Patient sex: F
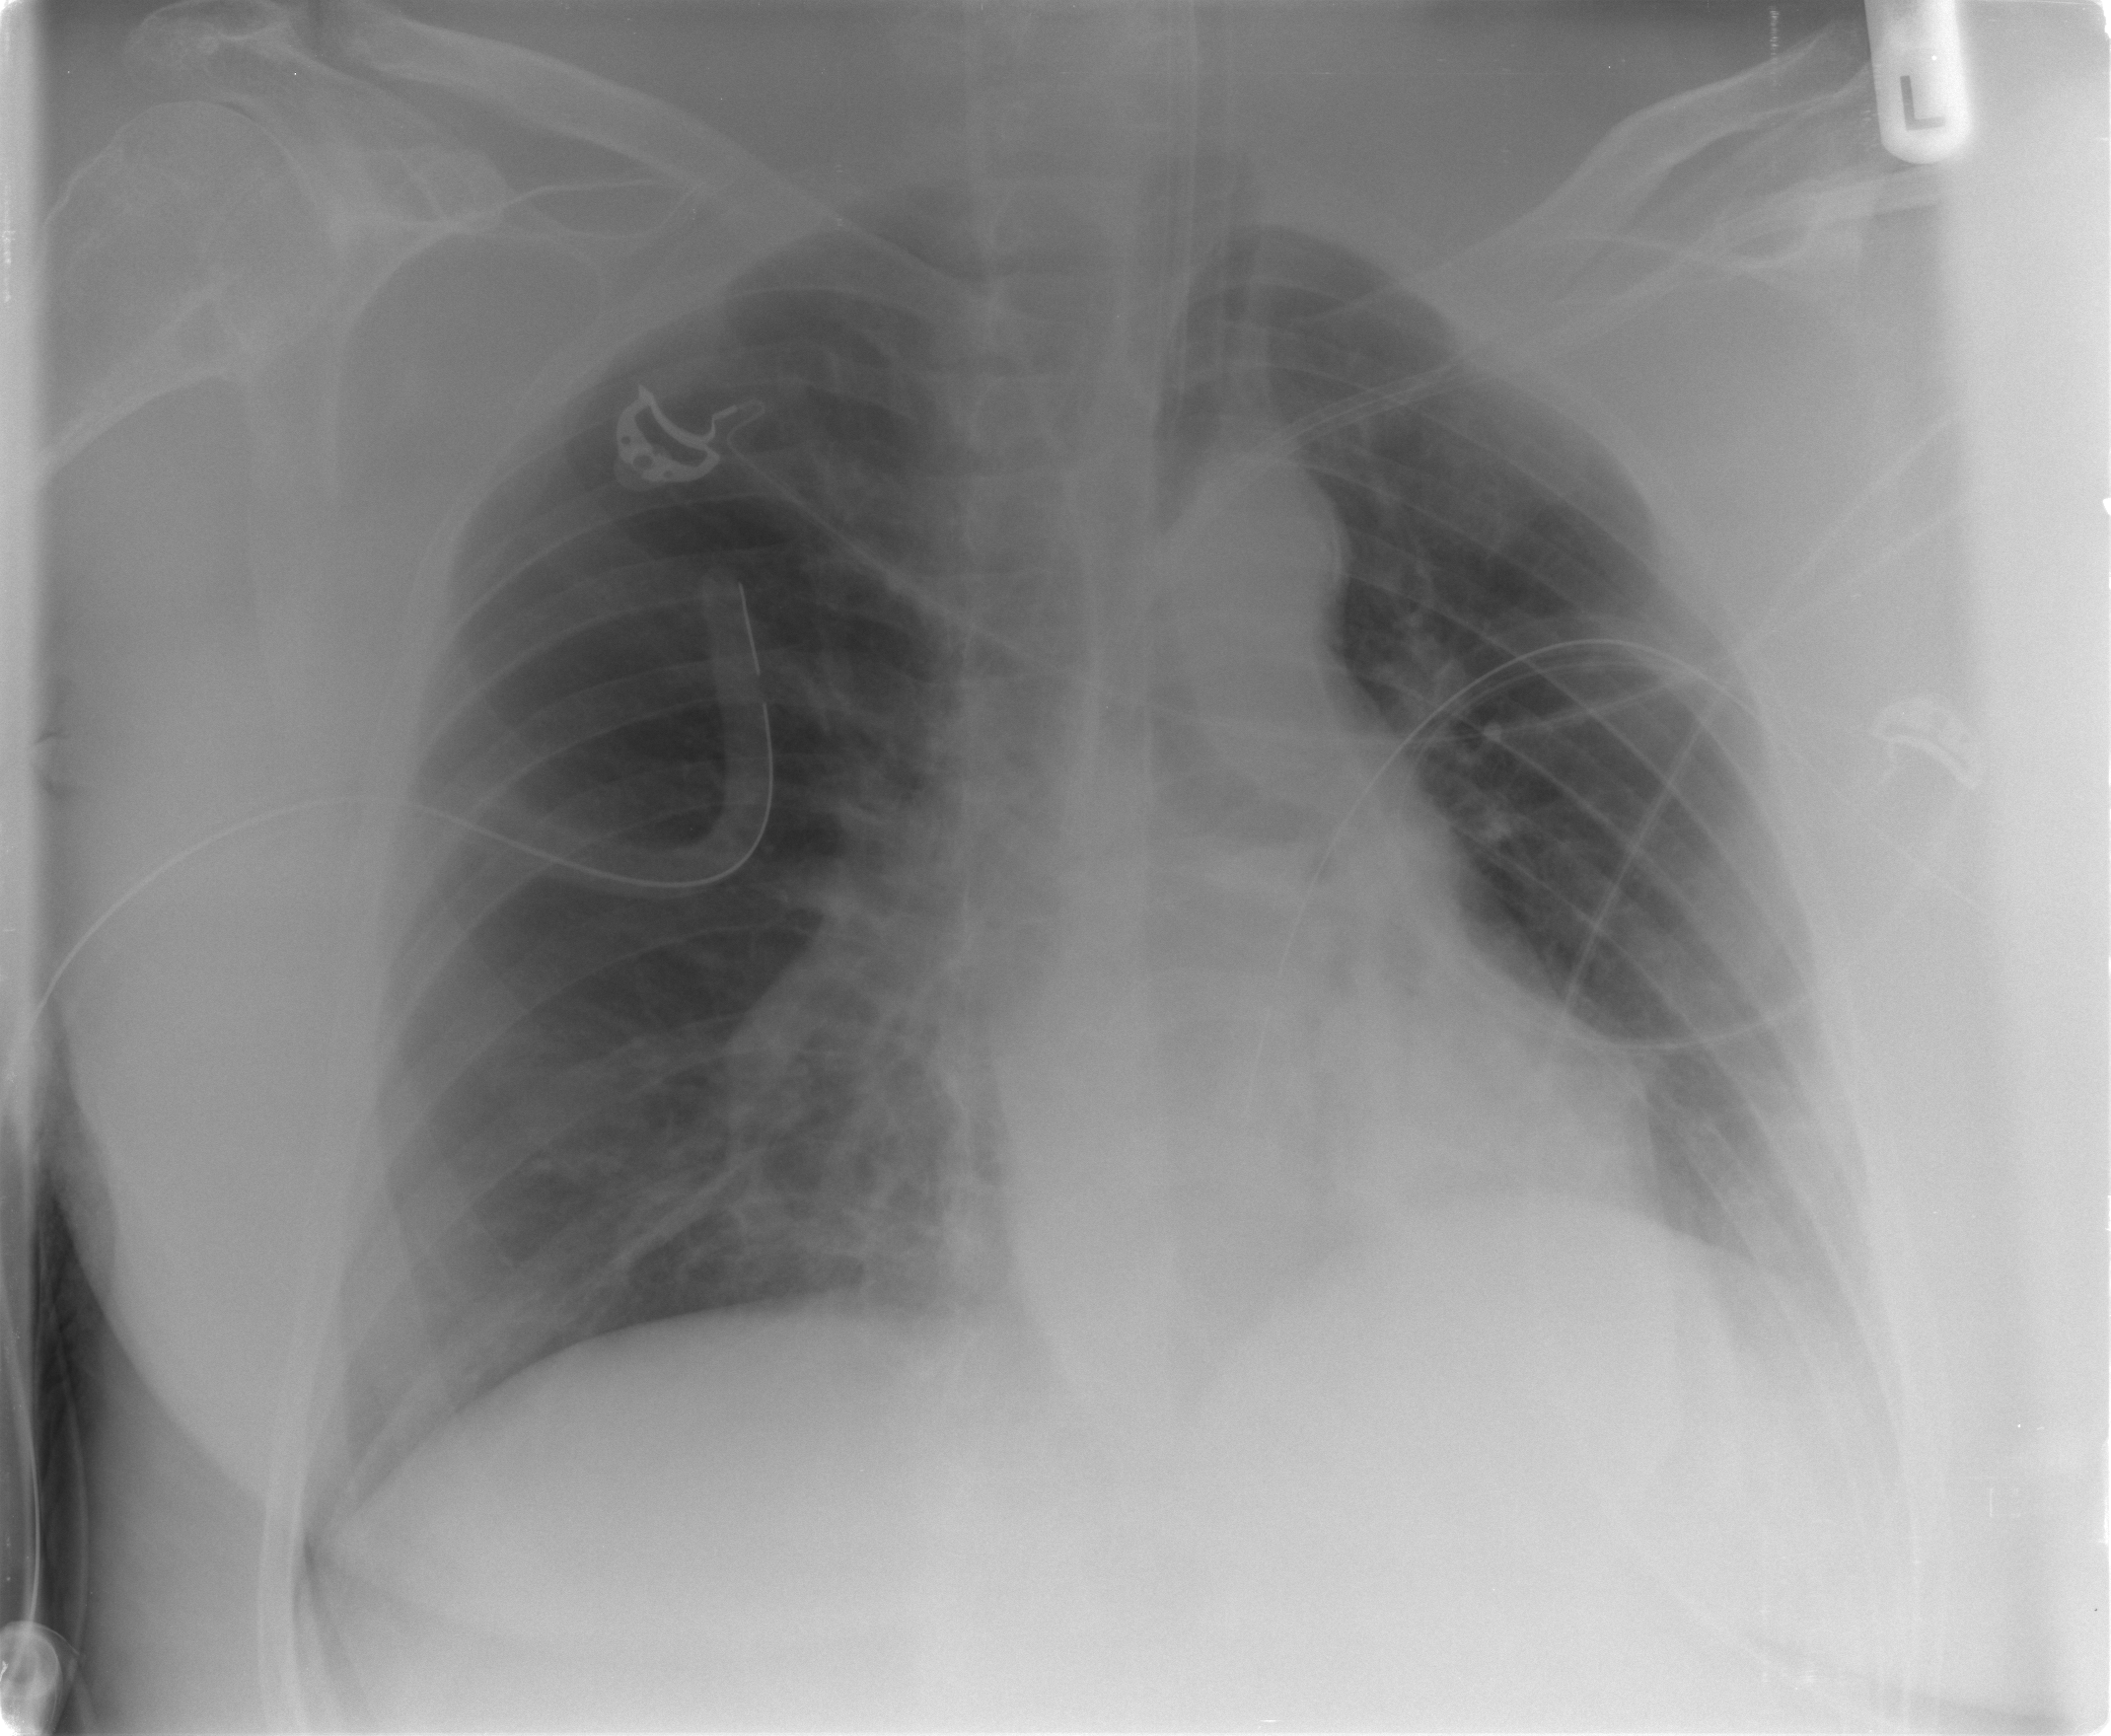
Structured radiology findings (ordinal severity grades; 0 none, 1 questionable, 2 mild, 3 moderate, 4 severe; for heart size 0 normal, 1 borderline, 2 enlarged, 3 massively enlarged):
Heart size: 0
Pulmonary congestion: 2
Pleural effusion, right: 0
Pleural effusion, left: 2
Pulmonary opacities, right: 0
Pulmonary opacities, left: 0
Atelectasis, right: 0
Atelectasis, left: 2